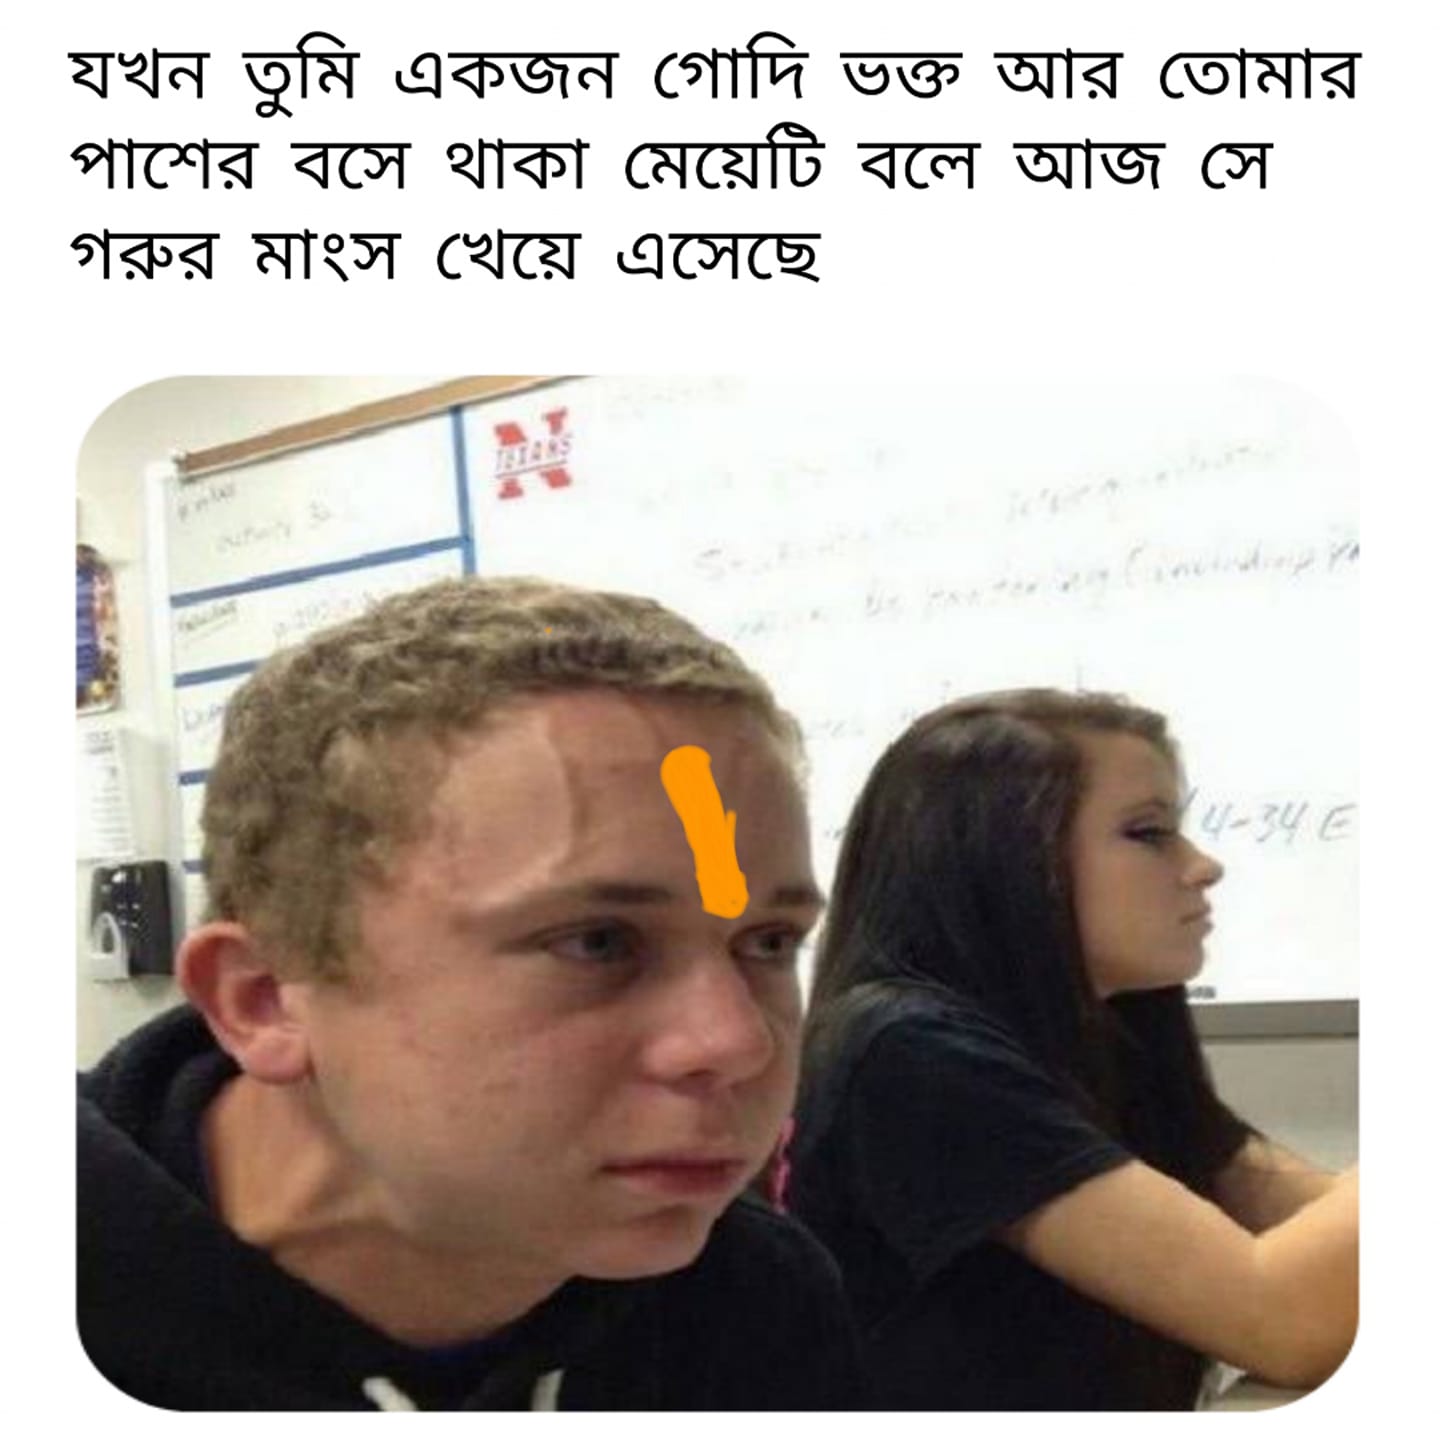
Caption: যখন তুমি একজন গোদি ভক্ত আর তোমার পাশের বসে থাকা মেয়েটি বলে আজ সে গরুর মাংস খেয়ে এসেছে
Label: hate